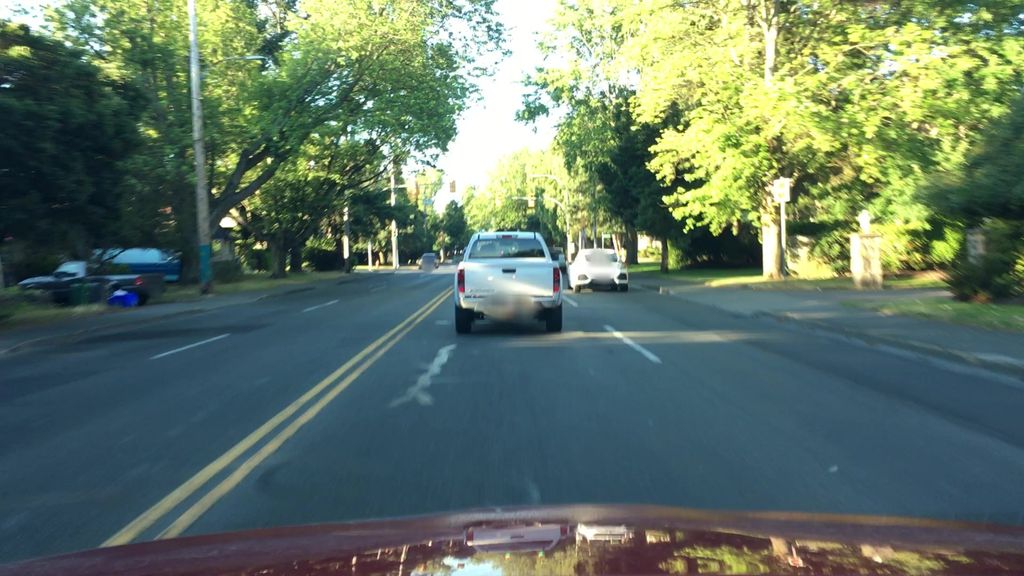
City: victoria